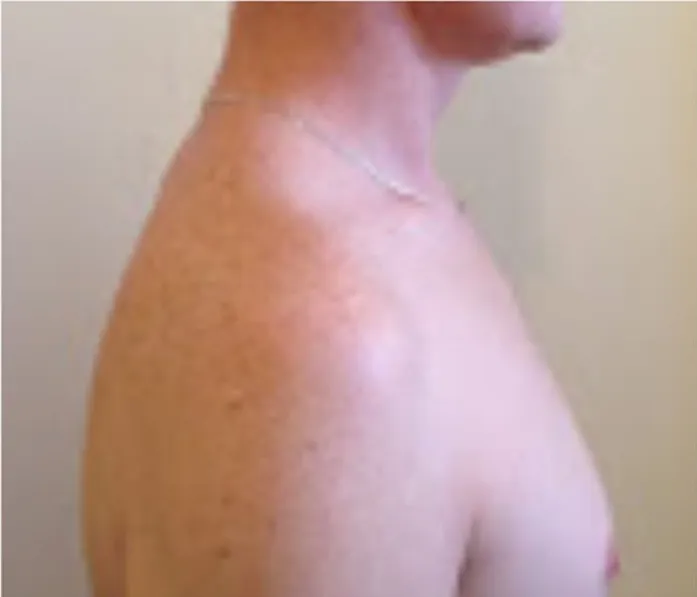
Right lateral view.
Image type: medical_photograph (skin_photograph)